Question: I am currently working on my own implementation of Input Method Editor (IME) or can be called as Soft keyboard in Android, I have read creating an input method and I have downloaded the Soft Keyboard sample code provided as part of the SDK, now I want to know how to make this
highlight as showing in below image ,when I press any key of the keyboard. any one can tell me how to do that??

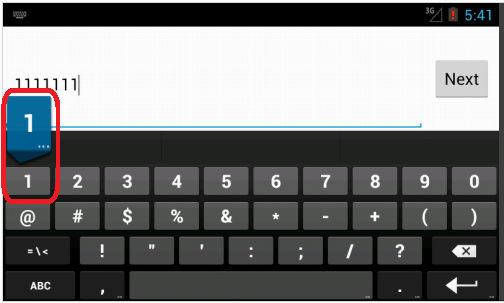
Answer: I have tried to answer the question and I have made a significant effort, but this is not the perfect answer, I have came up with following
create 'custom_preview.xml' file in 'drawable' folder write some thing like:
'''
<?xml version="1.0" encoding="utf-8"?>
<shape xmlns:android="http://schemas.android.com/apk/res/android"
android:padding="5dp"
android:shape="rectangle" >
<solid android:color="#436EEE" />
<corners android:radius="4dp" />
</shape>
'''
create 'popup_prewview_layout.xml' file in 'layout' folder write this:
'''
<?xml version="1.0" encoding="utf-8"?>
<TextView xmlns:android="http://schemas.android.com/apk/res/android"
android:layout_width="20dp"
android:layout_height="wrap_content"
android:background="@drawable/custom_preview"
android:gravity="center"
android:textColor="@android:color/white"
android:textSize="32sp" />
'''
now in 'main_layout.xml' add 'android:keyPreviewLayout="@layout/popup_preview_layout"', like this :
'''
<?xml version="1.0" encoding="utf-8"?>
<com.example.keyboard.KeyboardView xmlns:android="http://schemas.android.com/apk/res/android"
android:id="@+id/keyboard"
android:layout_width="match_parent"
android:layout_height="wrap_content"
android:layout_alignParentBottom="true"
android:background="#FF272727"
android:keyPreviewLayout="@layout/keyboard_popup_preview"/>
'''

OK so that was effort, but not the perfect solution for you, because there is not any 'triangle' at the bottom of preview. that maybe an other question. Hope this is some thing working for you...